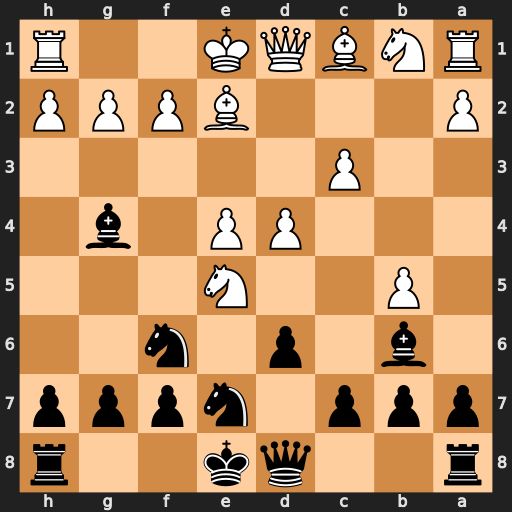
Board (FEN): r2qk2r/ppp1nppp/1b1p1n2/1P2N3/3PP1b1/2P5/P3BPPP/RNBQK2R
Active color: b
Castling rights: KQkq
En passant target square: -
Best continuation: Bxe2 Qxe2 dxe5